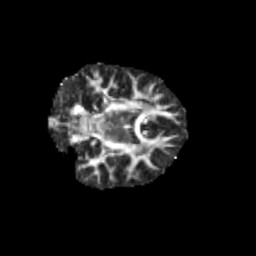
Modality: FA
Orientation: coronal
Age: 11
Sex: female
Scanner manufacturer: siemens
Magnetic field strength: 3 T
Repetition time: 3.8 s
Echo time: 0.07 s